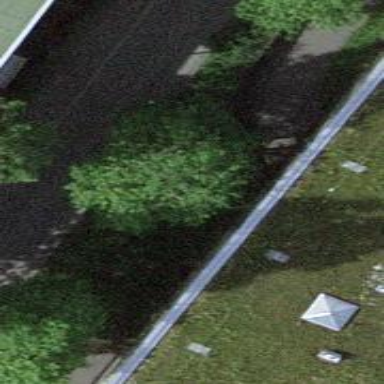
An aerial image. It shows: Retaining wall.